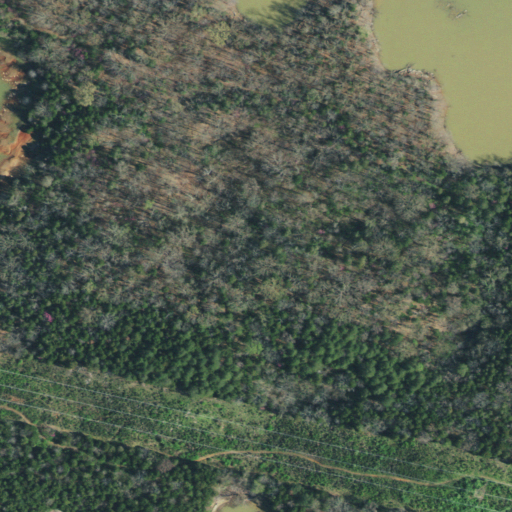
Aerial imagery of island in Tennessee named Berrys Island containing deciduous forest, evergreen forest, mixed forest, grassland, open water, pasture, shrub, and barren land